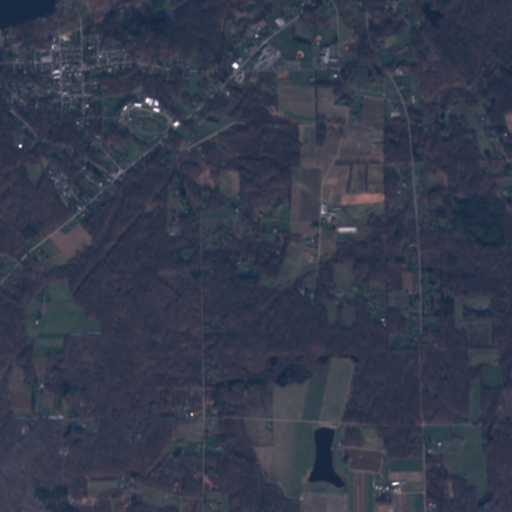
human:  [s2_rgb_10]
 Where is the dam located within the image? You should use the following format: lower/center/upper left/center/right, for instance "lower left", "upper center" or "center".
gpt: The dam is located in the upper center of the image.
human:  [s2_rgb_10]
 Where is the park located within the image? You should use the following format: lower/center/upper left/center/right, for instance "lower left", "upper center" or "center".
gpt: The park is located in the upper of the image.
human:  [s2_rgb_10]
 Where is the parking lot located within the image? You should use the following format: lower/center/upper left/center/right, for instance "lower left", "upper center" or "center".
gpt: The parking lot is located in the upper left of the image.
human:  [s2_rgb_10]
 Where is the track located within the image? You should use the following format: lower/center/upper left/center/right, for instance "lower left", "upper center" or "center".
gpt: The track is located in the upper left of the image.
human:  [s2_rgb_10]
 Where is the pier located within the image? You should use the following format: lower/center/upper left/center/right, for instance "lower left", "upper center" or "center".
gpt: The pier is located in the upper left of the image.
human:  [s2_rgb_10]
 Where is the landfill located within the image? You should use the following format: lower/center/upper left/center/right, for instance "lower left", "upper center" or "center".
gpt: There is no landfill in the image.